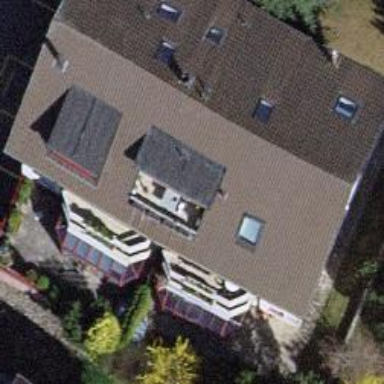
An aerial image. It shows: Building with gabled roof.